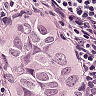
Metastatic tissue present: yes